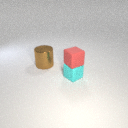
small cyan rubber cube in front of large brown metal cylinder